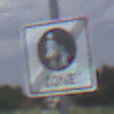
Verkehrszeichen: EndeFussgaengerzone
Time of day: Midday
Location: Outdoor (Nature)
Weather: PartlyCloudy
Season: NotSpecified
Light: Natural